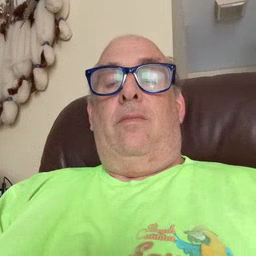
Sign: jacket